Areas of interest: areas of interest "Scenic Spot"
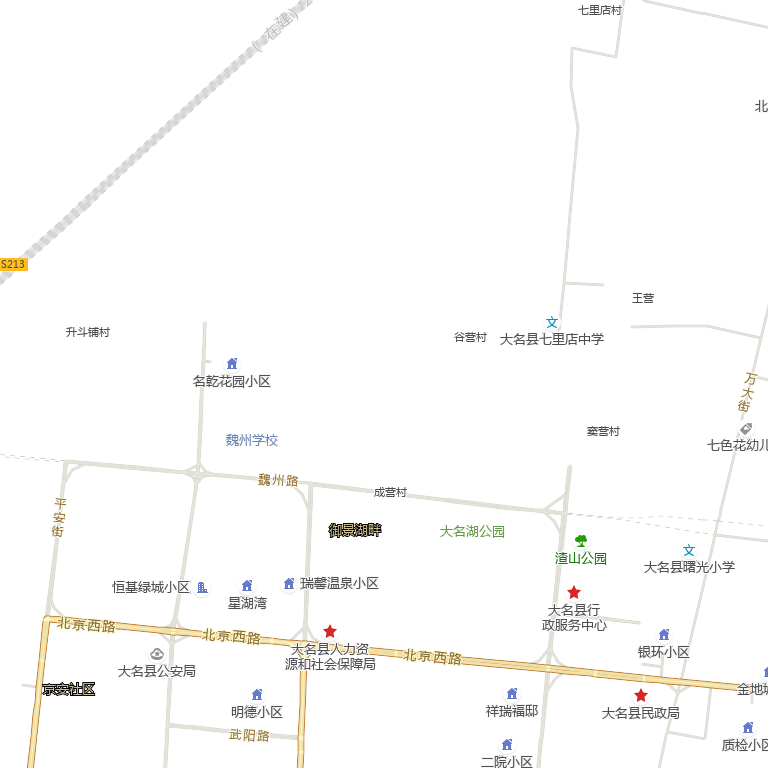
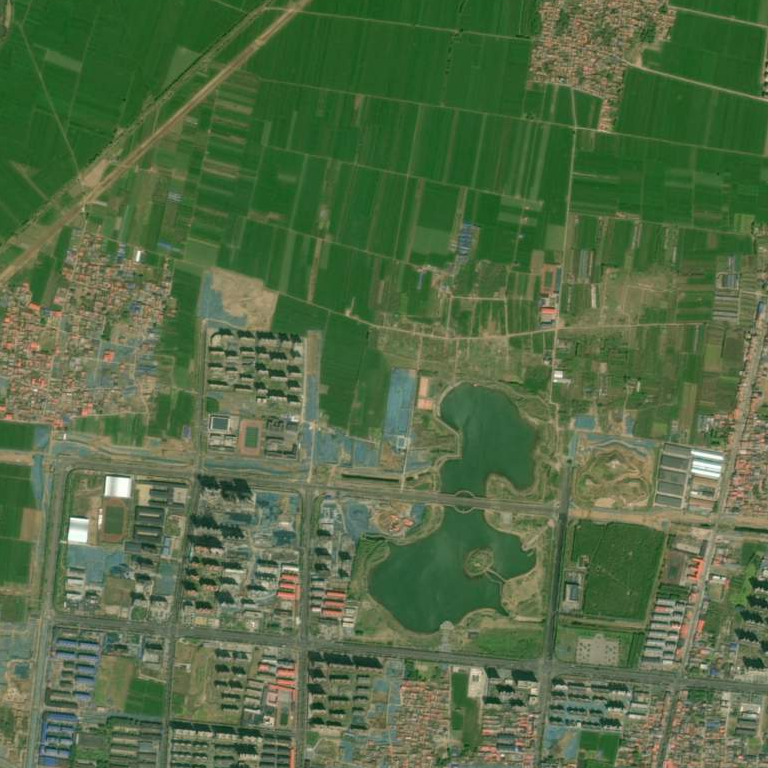